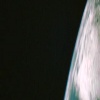
Label: space